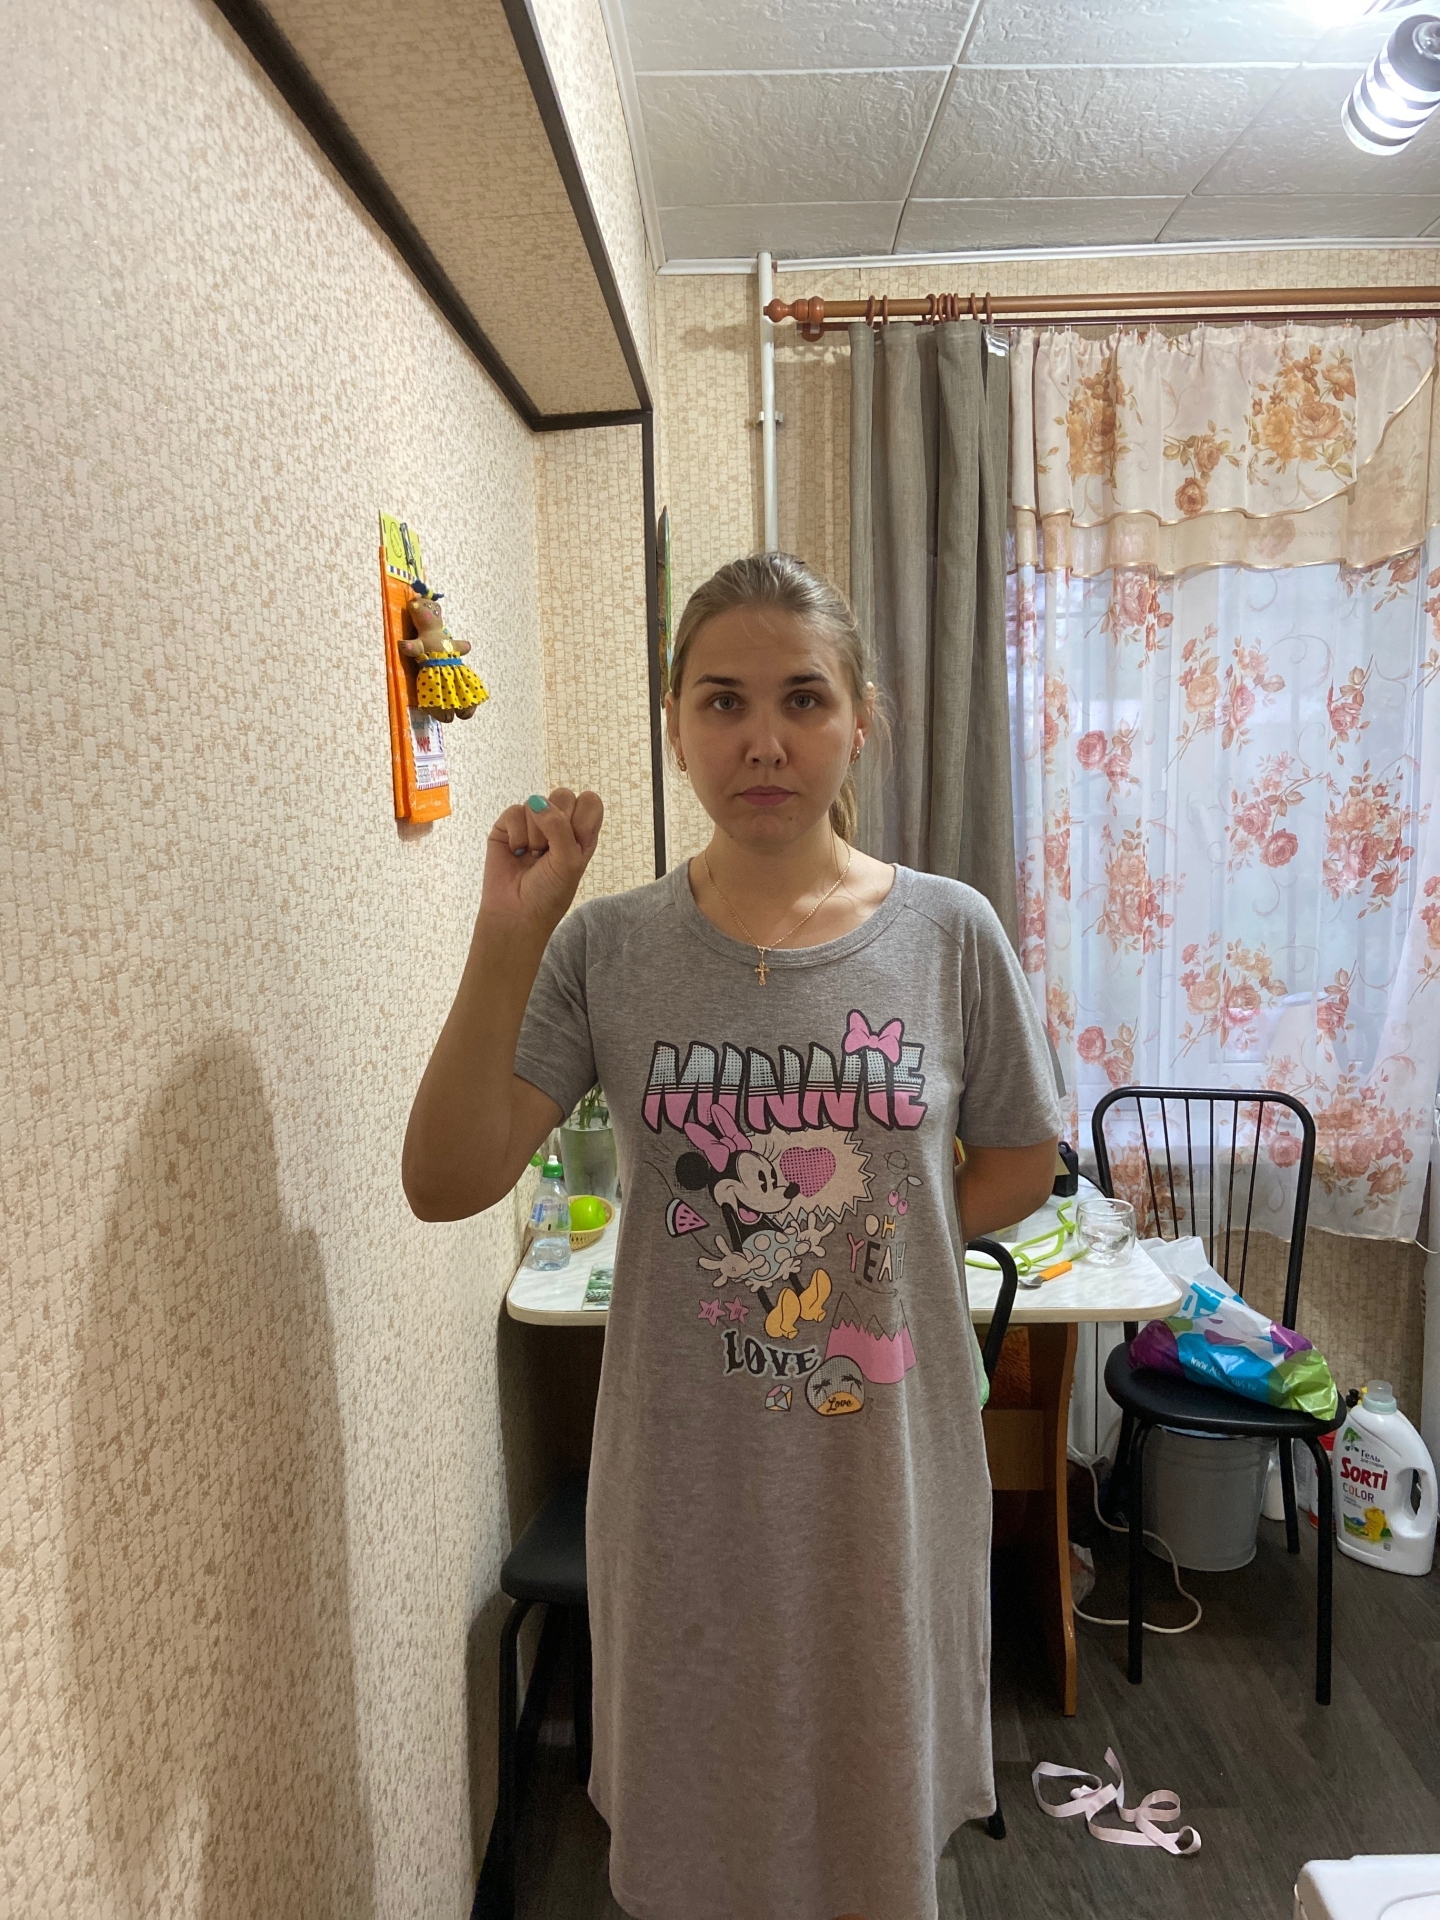
Label: clear